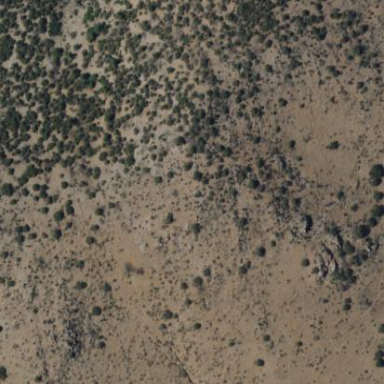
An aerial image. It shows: Landscape dominated by bare rock.